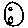
Label: moon